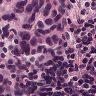
Metastatic tissue present: yes